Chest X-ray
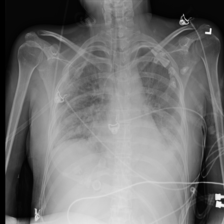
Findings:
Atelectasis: negative
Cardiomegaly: negative
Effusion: negative
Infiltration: positive
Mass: negative
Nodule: negative
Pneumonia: negative
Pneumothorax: negative
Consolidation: negative
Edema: negative
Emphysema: negative
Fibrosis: negative
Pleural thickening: negative
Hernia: negative